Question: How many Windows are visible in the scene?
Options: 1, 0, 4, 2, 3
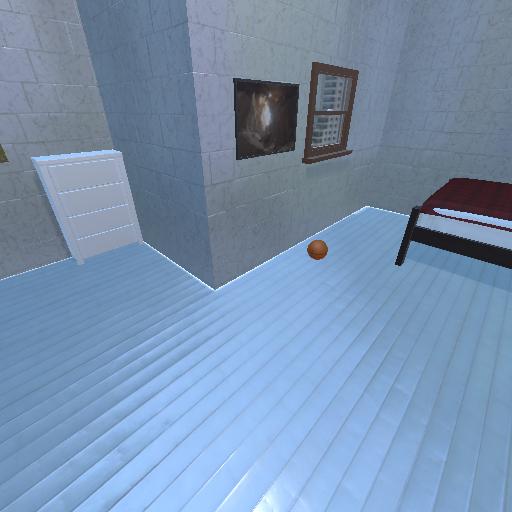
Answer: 1